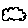
Label: cloud